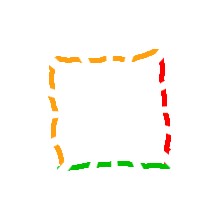
Shape: square